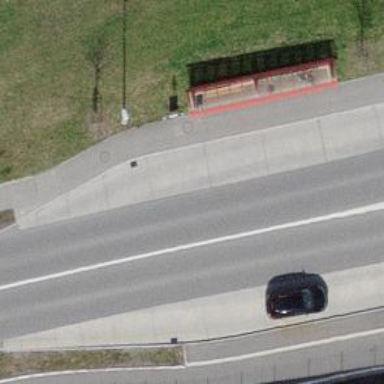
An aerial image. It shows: Platform with shelter for public transport.